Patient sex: M
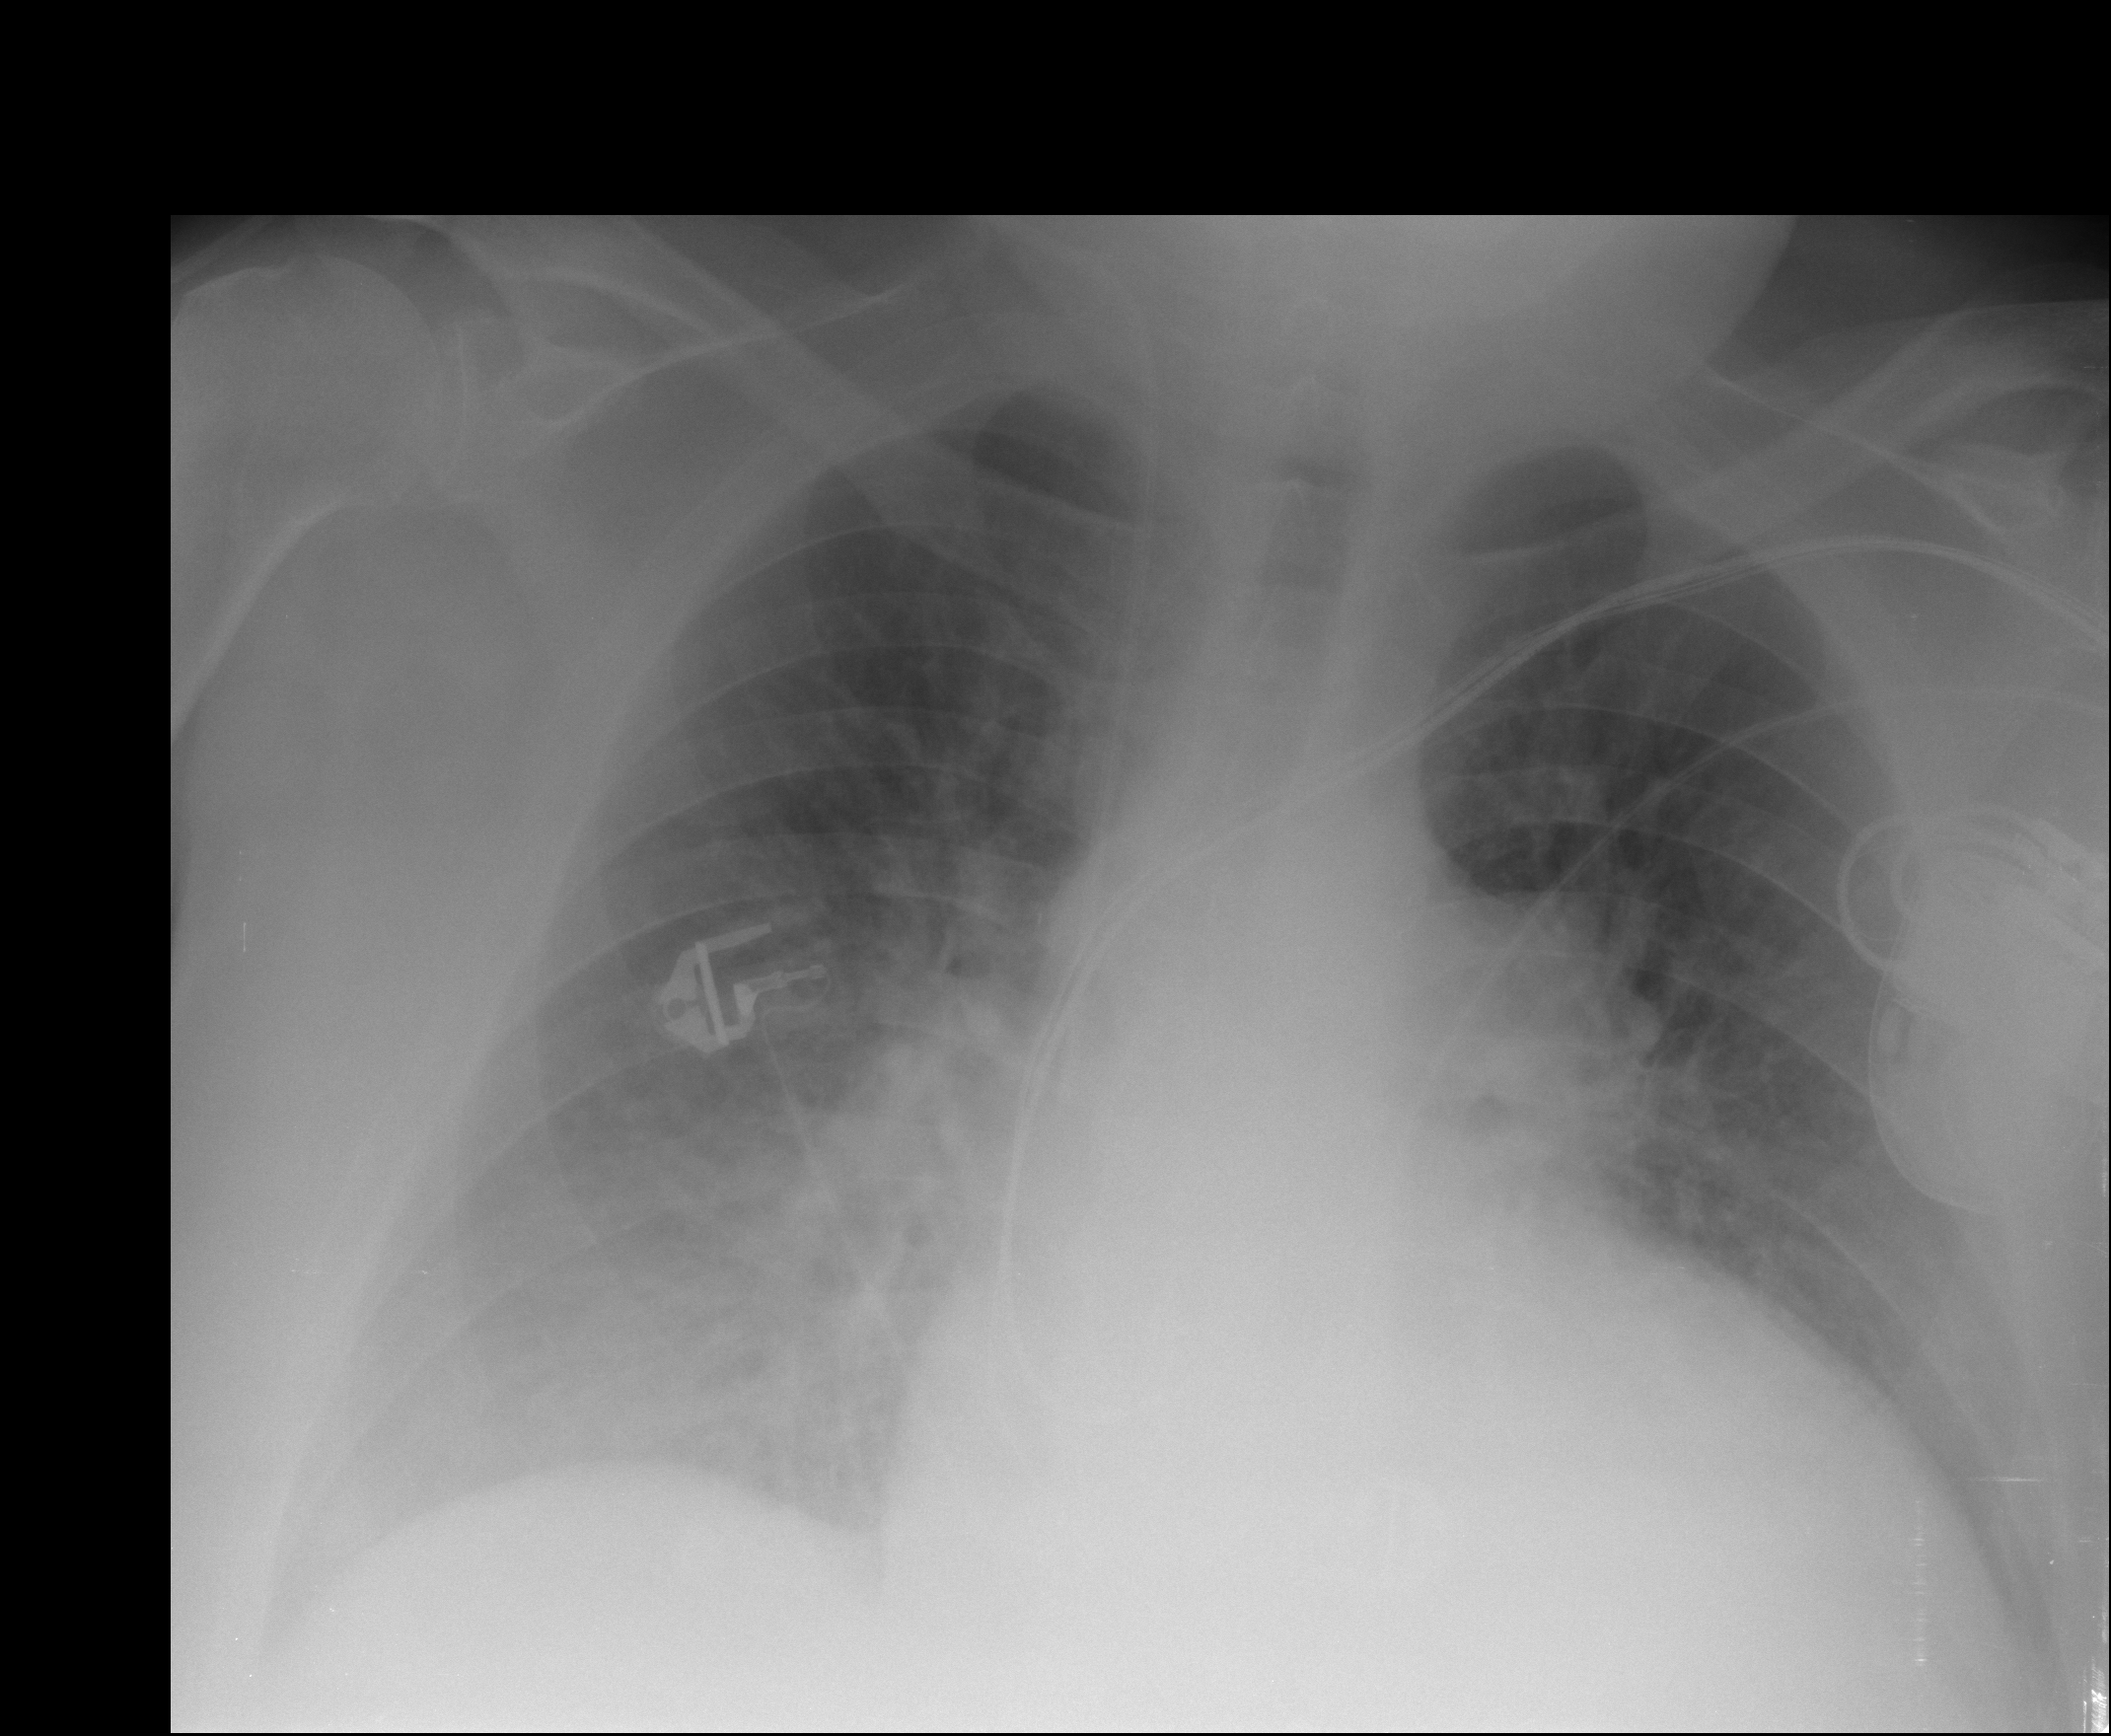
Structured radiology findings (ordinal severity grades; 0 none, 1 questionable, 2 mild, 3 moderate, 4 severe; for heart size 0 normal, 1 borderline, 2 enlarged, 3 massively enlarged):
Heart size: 3
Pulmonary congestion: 2
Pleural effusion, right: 1
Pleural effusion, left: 2
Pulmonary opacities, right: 2
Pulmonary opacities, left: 0
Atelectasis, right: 2
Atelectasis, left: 0